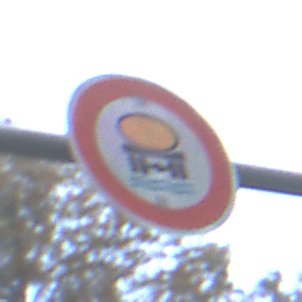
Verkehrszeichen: VerbotFahrzeugeWassergefaehrdenderLadung
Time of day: SunriseSunset
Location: Outdoor (Nature)
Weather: PartlyCloudy
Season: Autumn
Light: Natural